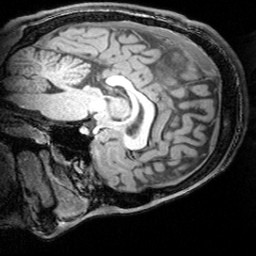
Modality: T1w
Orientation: sagittal
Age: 19
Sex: male
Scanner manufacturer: siemens
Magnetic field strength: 3 T
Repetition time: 1.81 s
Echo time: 0.00351 s